Question: I'm pretty CSS-savvy, but I'm seeing some odd float/clear behavior. I have it working, but I'm not entirely sure why and am looking for an explanation.
JSFiddle: <URL>

I have a 2 column layout - sidebar and content - where the sidebar is floated but the content is not; the content div has a left margin applied to it.
If I use 'clear:both' on any elements in the content div, the element unexpectedly drops below the height of the sidebar div (unexpectedly because the floated sidebar isn't directly affecting the positioning of items inside the content area).
What is even more unexpected, is that when I add 'overflow:auto' to the content div, the problem goes away. (I found the solution <URL>
Can someone explain:
1. Why clear:both would cause an element to clear a floated element that isn't directly affecting its position.
2. Why overflow:auto on the parent element fixes the issue.
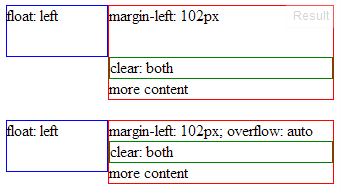
Answer: 1. Why clear:both would cause an element to clear a floated element that isn't directly affecting its position. It may not be directly affecting its position, but it would still have affected it anyway, because in the absence of any clearance, floats aren't normally restricted in how they affect the rest of the normal flow layout even once they are taken out of it, not even by different parent elements such as your .b content element with the left margin in this case. The only real restriction is that floating elements may only affect elements that come after them in document tree order, i.e. elements that are following (not preceding) siblings, as well as their descendants. The content that's just above the element within your content column isn't tall enough to push it beneath the floated element. If you remove that declaration, you would see that both .c elements become positioned next to their respective floats as well. When you add clear, what happens is that it forces the clearing element to be positioned beneath the float regardless of where it ends up horizontally.
2. Why overflow:auto on the parent element fixes the issue. This is because any block boxes with overflow other than visible generate block formatting contexts. A property of a block formatting context is that floating boxes outside it can never interact with any boxes inside it, and vice versa. Once you cause the content element to establish its own block formatting context, your floating element is no longer able to affect any elements inside the content element (see the section on the float property), and the clearing element inside it is no longer able to clear any floats that are outside the content element (see the clear property).